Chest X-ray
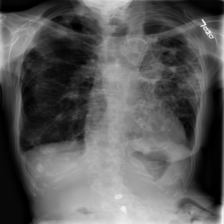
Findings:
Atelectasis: negative
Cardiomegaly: negative
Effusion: negative
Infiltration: positive
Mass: negative
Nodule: negative
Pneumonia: negative
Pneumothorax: negative
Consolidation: negative
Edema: negative
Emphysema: negative
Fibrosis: positive
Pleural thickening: negative
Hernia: negative